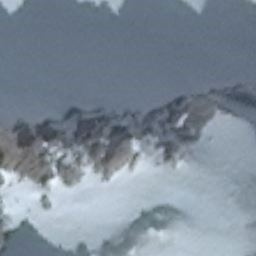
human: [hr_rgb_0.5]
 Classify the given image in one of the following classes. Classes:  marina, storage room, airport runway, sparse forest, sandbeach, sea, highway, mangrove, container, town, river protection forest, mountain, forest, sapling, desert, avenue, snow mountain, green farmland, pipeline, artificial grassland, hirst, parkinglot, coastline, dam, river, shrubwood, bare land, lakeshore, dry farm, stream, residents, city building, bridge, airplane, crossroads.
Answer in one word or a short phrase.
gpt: snow mountain